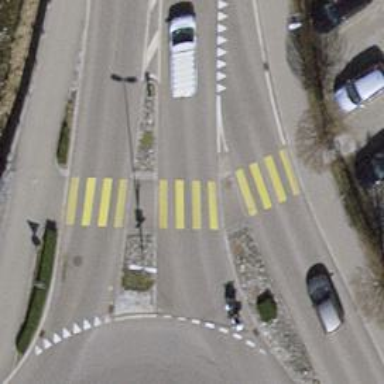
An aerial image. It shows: Marked footway crossing with visible markings.